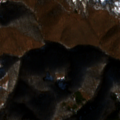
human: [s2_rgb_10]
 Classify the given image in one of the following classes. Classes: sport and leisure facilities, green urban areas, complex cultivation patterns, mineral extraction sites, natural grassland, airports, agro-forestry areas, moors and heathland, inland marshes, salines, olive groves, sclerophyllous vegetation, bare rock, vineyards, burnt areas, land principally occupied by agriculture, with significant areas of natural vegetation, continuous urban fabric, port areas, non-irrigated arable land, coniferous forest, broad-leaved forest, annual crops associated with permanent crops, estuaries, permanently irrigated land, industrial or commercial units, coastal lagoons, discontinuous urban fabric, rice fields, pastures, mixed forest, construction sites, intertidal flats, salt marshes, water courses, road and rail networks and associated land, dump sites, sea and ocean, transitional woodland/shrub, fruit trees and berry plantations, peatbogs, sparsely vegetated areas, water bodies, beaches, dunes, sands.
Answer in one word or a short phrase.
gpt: land principally occupied by agriculture, with significant areas of natural vegetation, broad-leaved forest, transitional woodland/shrub